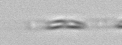
Label: Leptocylindrus